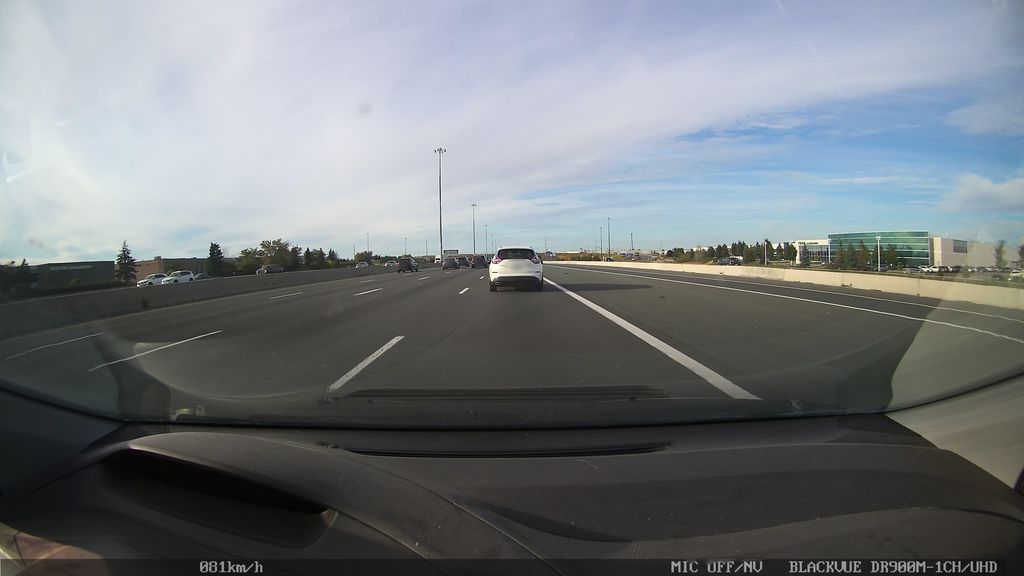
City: toronto